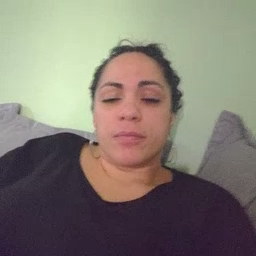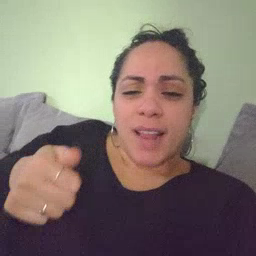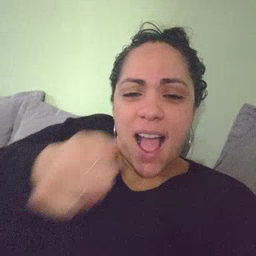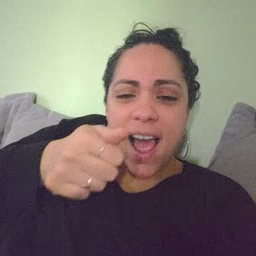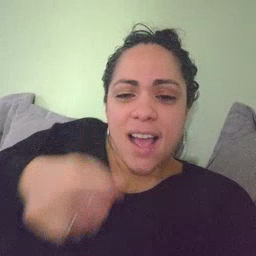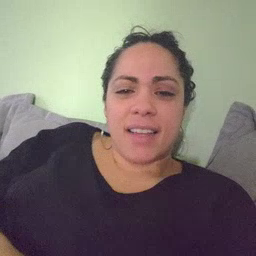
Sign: hide